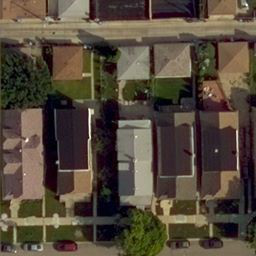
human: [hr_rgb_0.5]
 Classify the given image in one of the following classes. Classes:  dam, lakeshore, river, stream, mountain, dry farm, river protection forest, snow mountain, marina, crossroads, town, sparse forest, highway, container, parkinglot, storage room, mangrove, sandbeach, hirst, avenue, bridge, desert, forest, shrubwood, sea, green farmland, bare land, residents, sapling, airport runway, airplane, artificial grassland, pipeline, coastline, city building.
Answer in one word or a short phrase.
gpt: residents